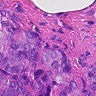
Metastatic tissue present: yes